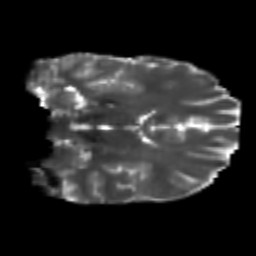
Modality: T2w
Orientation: coronal
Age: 21
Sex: male
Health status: healthy
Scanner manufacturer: philips
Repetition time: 7.477 s
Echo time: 0.08753 s